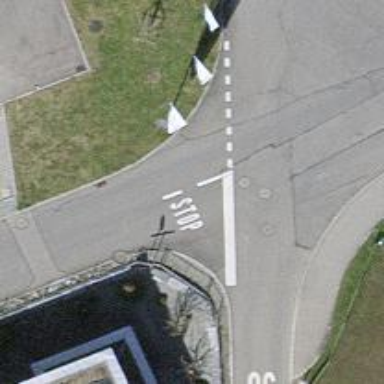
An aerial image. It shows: Stop road.